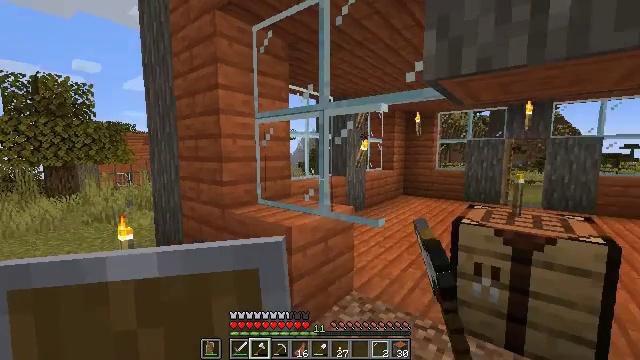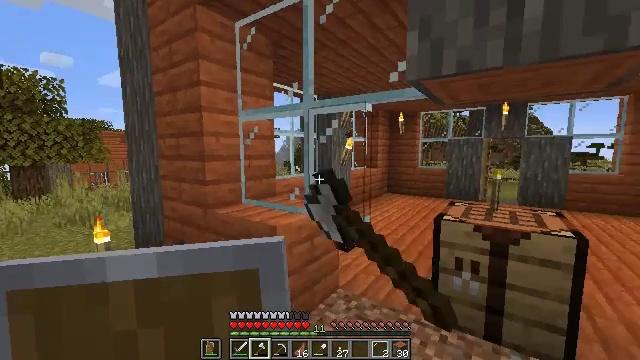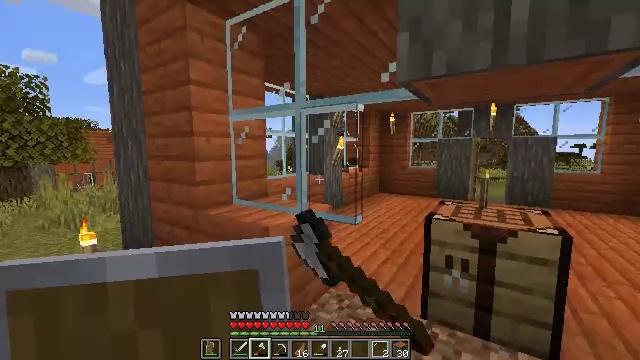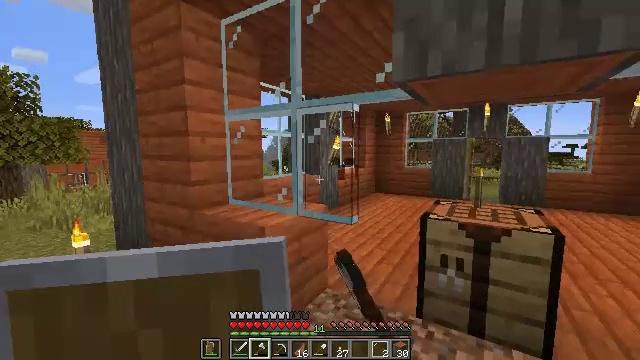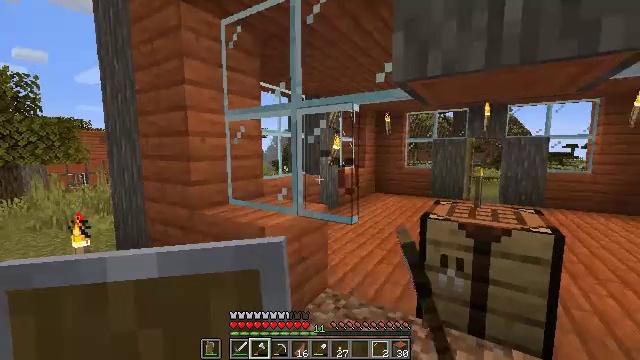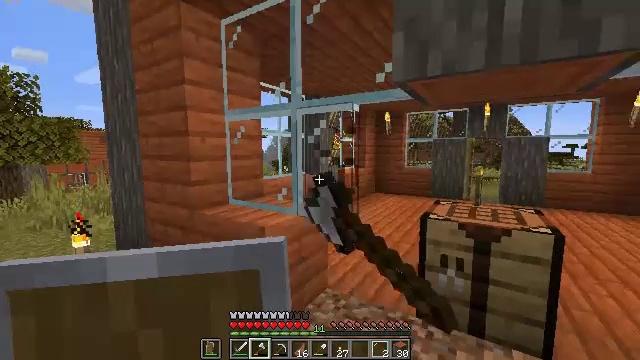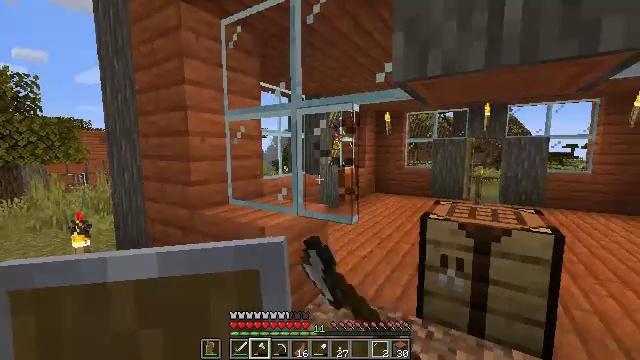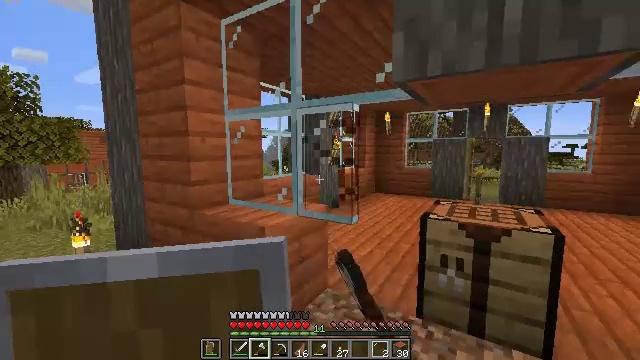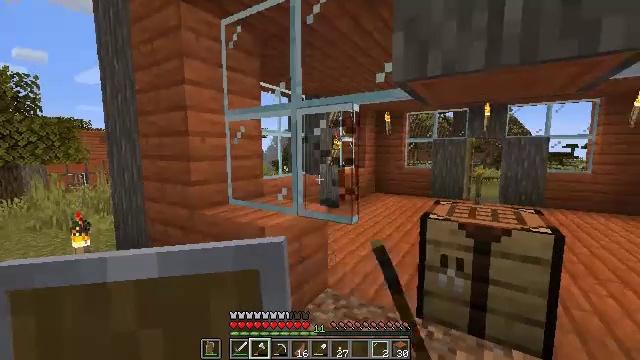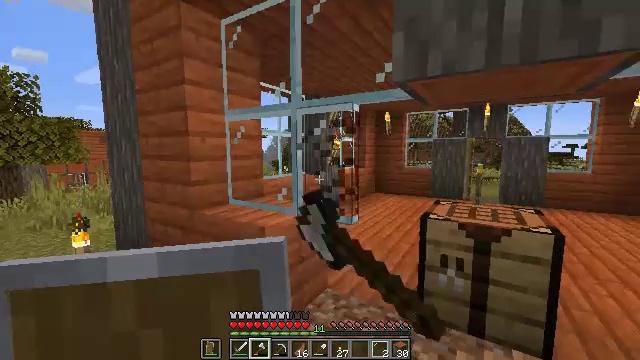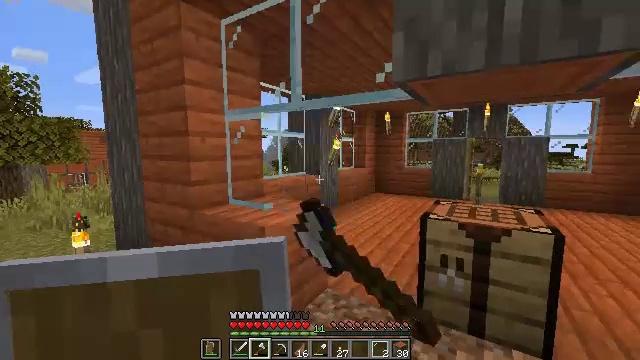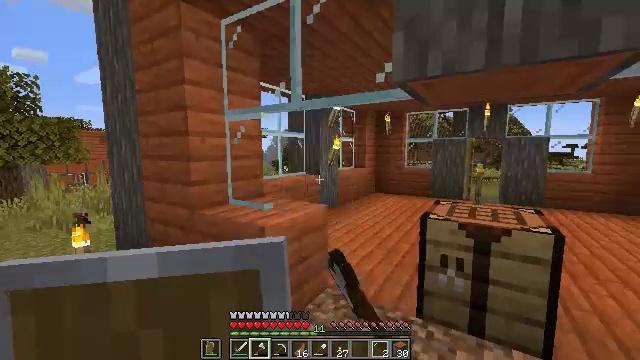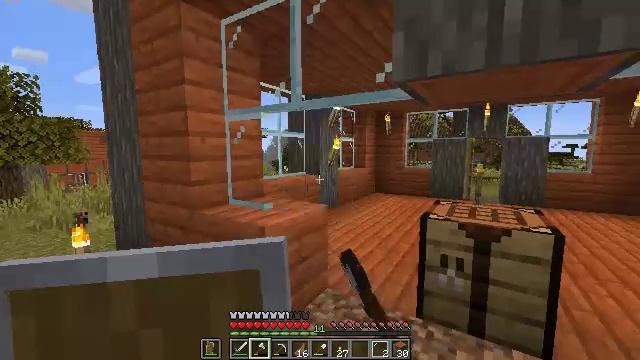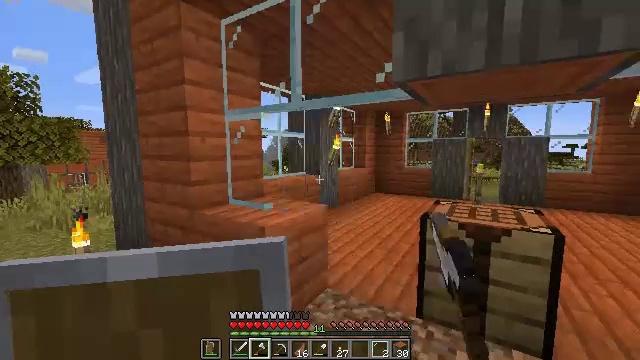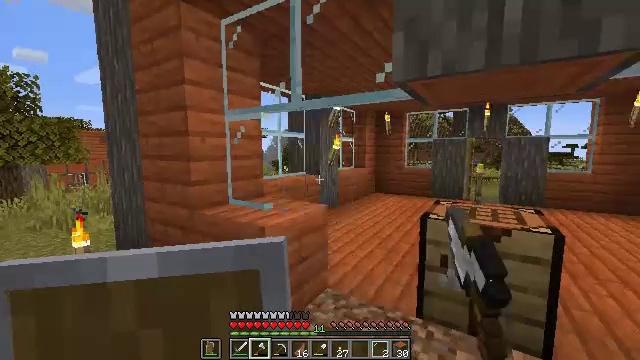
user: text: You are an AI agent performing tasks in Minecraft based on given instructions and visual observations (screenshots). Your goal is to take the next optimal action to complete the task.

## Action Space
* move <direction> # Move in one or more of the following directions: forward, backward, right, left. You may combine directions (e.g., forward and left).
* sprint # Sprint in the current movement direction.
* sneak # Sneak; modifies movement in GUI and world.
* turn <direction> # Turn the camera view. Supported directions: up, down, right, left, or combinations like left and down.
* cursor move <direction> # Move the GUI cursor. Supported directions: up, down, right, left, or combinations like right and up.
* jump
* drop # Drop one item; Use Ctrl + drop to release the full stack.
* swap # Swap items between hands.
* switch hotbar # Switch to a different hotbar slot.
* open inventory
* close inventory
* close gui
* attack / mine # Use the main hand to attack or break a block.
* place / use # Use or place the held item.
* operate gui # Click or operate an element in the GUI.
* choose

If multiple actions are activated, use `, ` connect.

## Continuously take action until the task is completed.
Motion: motion action
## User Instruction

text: Break the glass pane to collect it.
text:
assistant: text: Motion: turn right, attack / mine
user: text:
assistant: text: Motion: turn right, attack / mine
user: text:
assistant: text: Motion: attack / mine
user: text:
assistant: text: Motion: attack / mine
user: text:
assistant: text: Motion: attack / mine
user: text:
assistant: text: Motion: attack / mine
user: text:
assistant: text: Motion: attack / mine
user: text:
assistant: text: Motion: attack / mine
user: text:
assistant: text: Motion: attack / mine
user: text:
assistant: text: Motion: attack / mine
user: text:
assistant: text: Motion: attack / mine
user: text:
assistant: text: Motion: attack / mine
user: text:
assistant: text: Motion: attack / mine
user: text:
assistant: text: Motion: attack / mine
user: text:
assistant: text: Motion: attack / mine